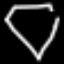
Label: diamond